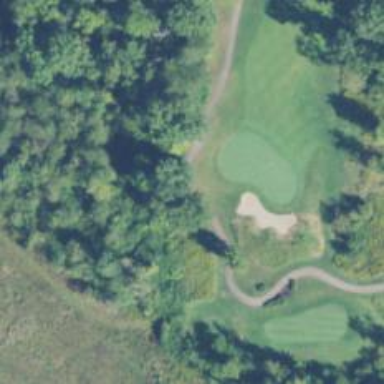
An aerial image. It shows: Service road designated as golf cart path.